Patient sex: M
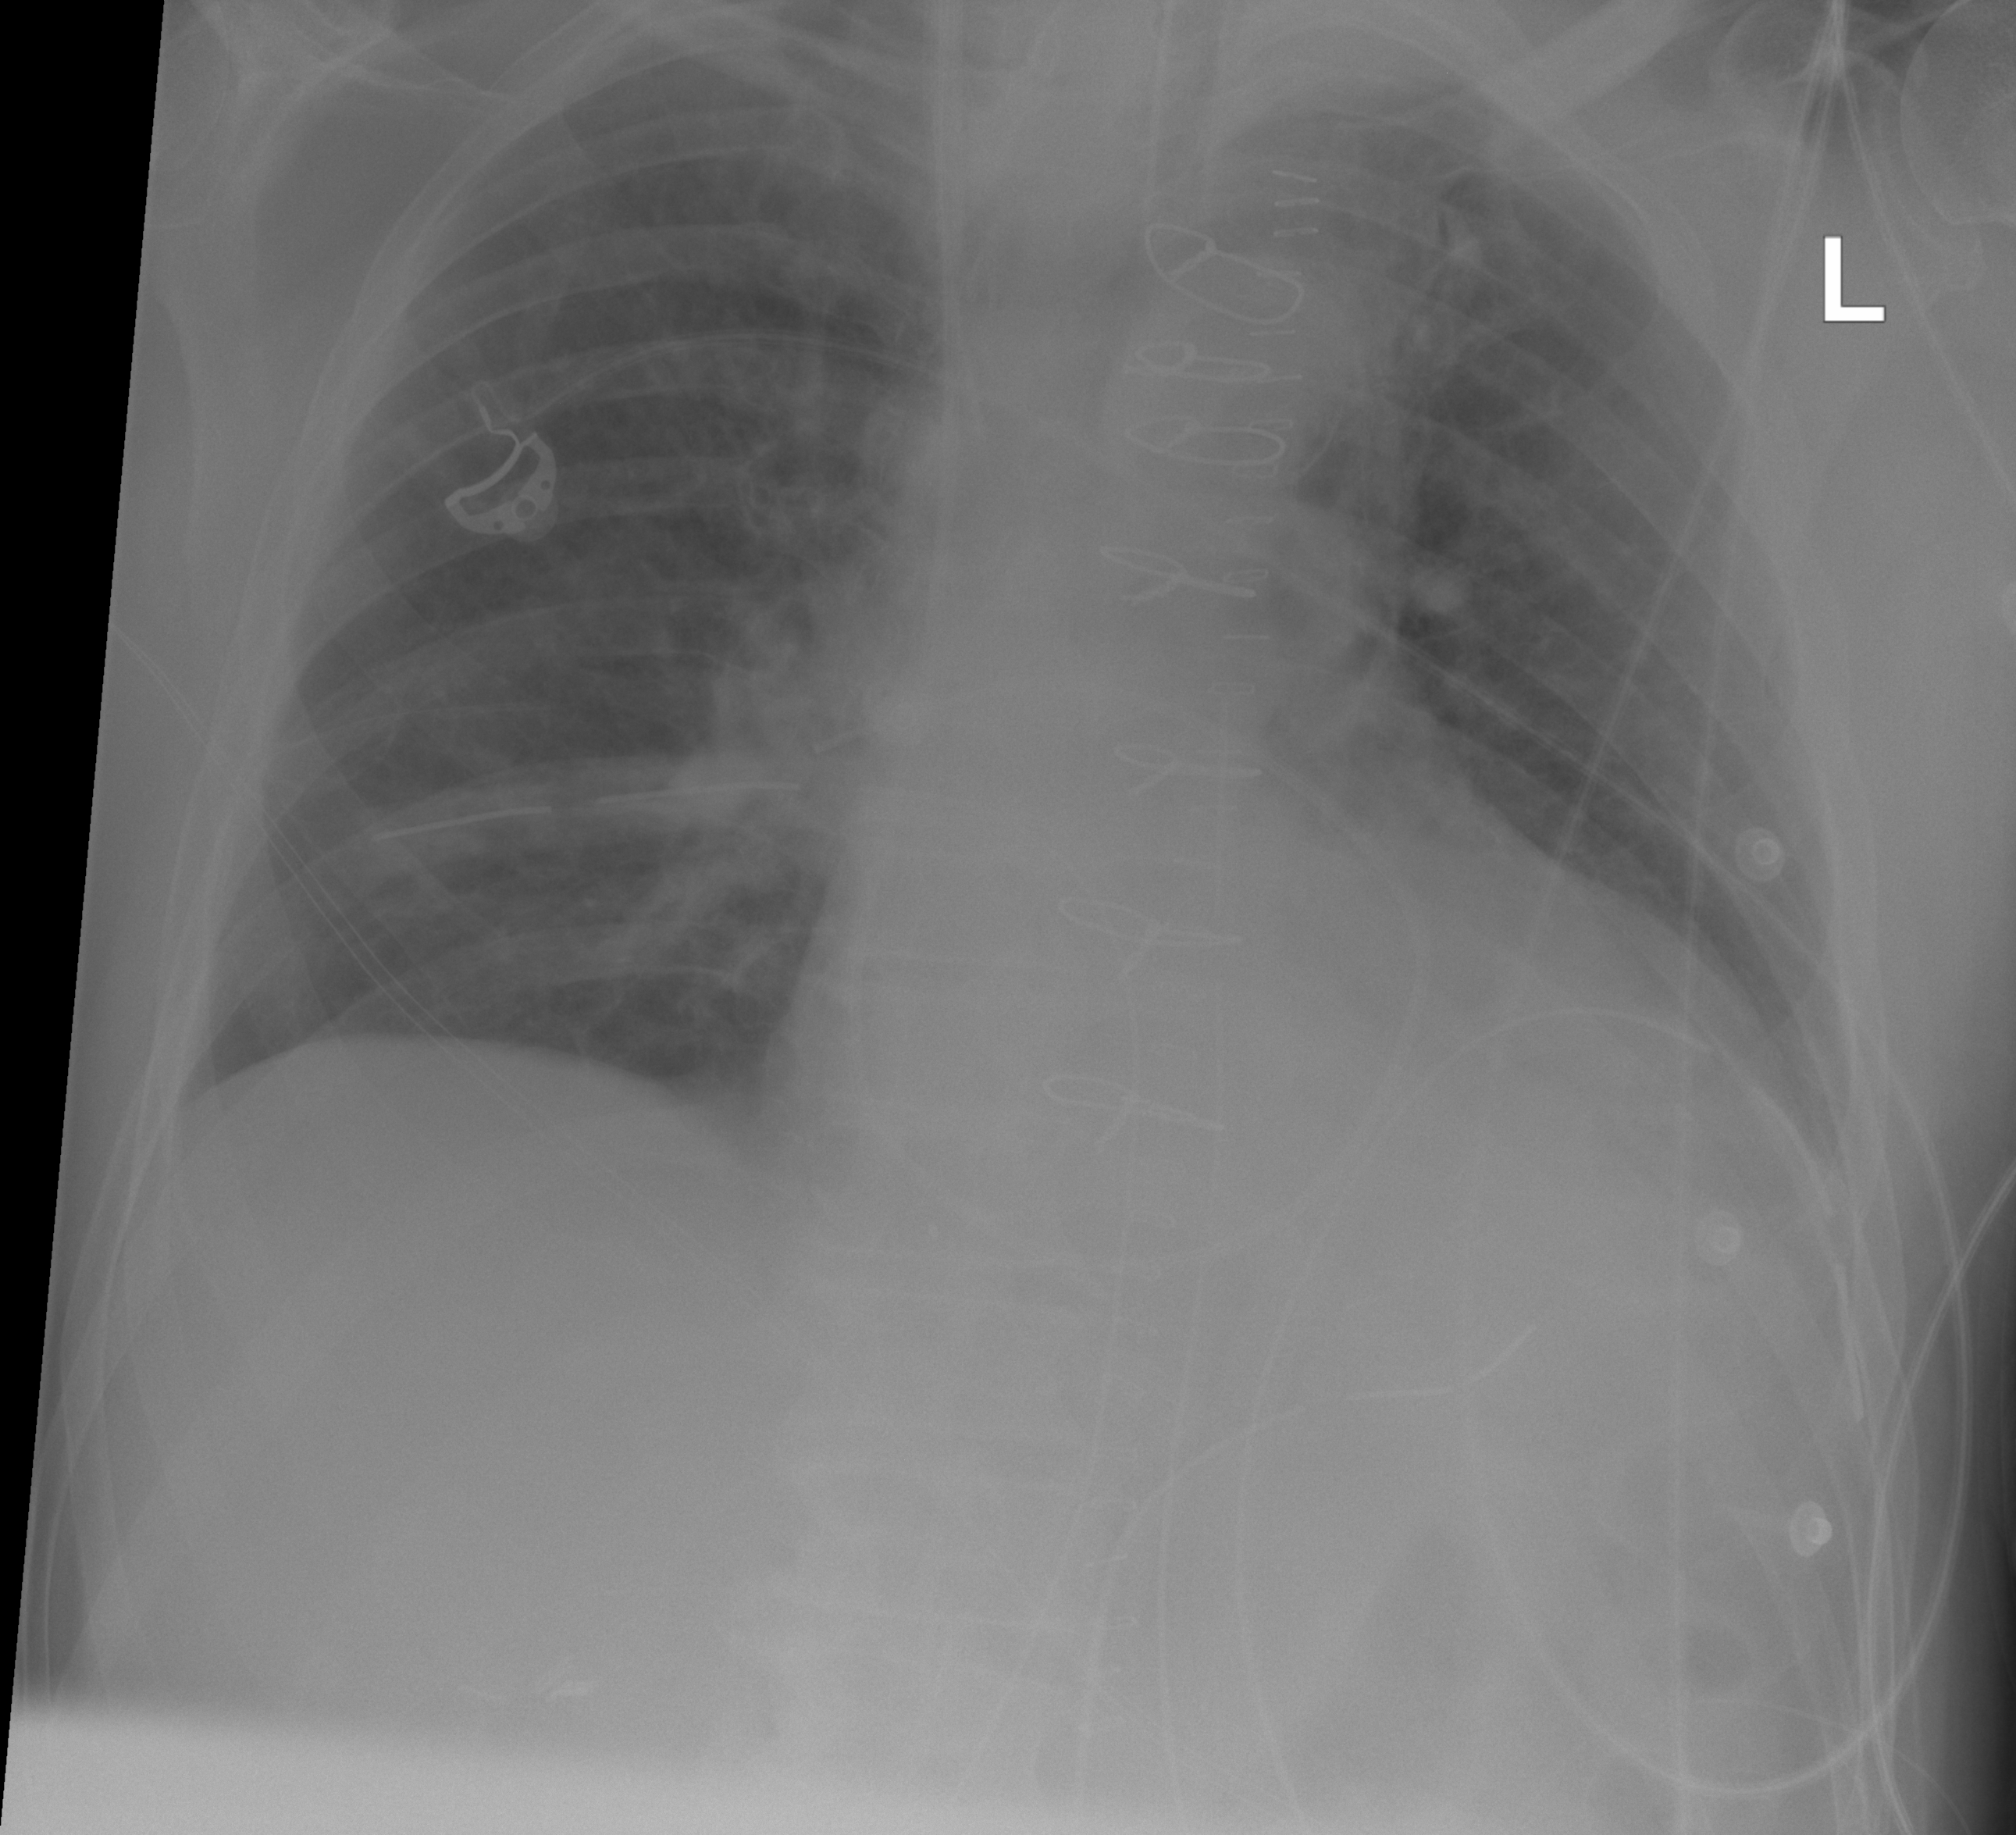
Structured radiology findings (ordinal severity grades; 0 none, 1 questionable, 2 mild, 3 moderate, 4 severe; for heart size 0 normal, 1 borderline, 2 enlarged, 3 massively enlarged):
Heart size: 2
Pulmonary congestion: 2
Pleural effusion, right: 0
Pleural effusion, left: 1
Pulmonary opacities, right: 0
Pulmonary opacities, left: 0
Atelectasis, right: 2
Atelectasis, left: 2